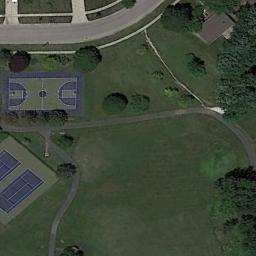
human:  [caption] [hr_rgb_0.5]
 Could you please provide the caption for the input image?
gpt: The basketball courts is in the corner of the lawn,With some vegetation,Which is adjacent to the road .

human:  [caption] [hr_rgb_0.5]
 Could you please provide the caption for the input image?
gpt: A basketball court on the lawn and two badminton courts beside .

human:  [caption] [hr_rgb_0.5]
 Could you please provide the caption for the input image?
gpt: There is a basketball court in the middle of grass with a road pass by .

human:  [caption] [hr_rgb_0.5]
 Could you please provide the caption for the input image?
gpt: There is a basketball court on the left of the picture .

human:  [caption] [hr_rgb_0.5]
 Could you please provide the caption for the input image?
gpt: The badminton courts are next to the basketball court .